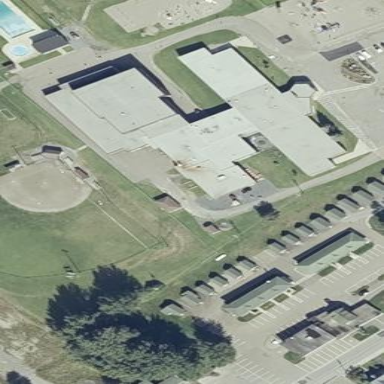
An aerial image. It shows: School building.